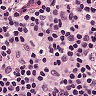
Metastatic tissue present: no